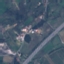
Land use / land cover class: Highway